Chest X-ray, AP view. Patient: 59 years old, sex M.
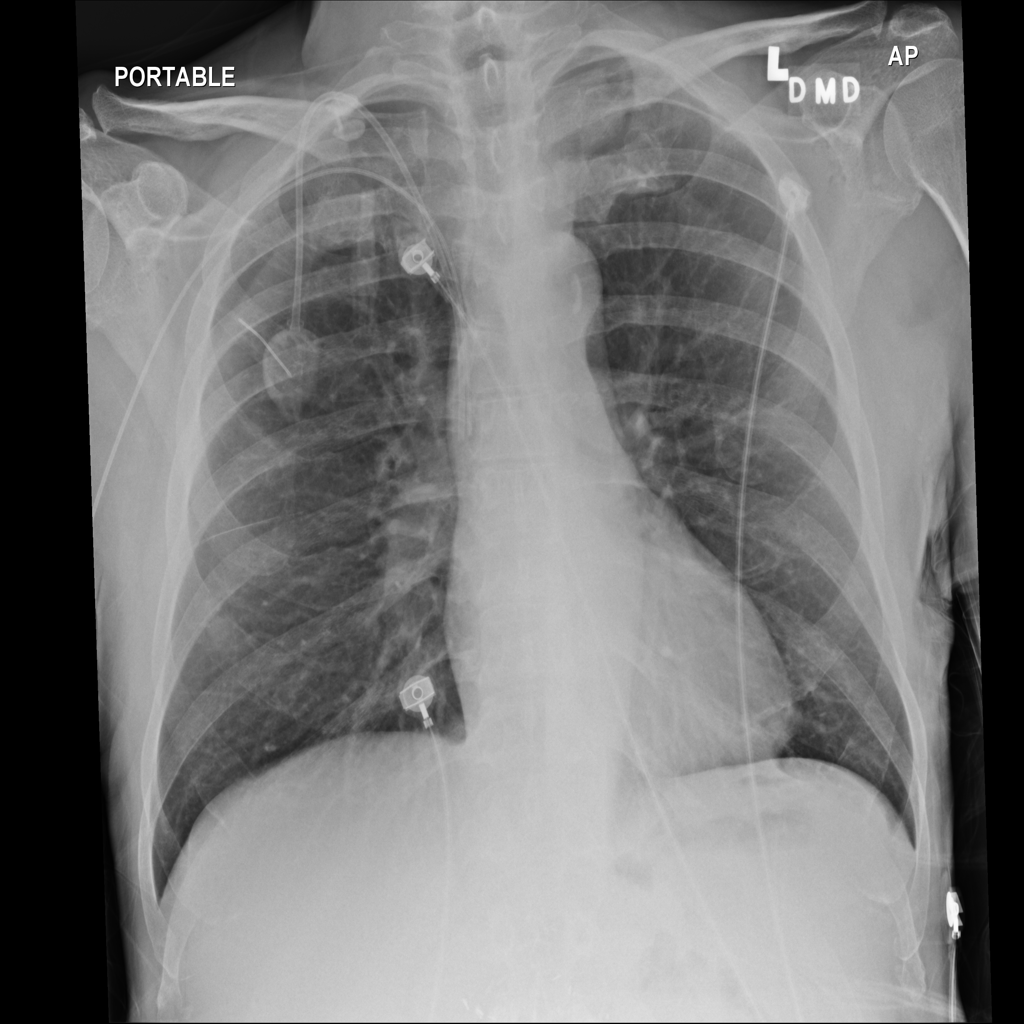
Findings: No Finding